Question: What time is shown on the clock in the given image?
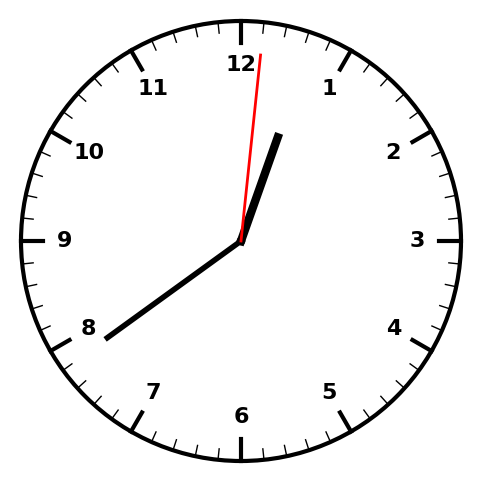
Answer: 12:39:01